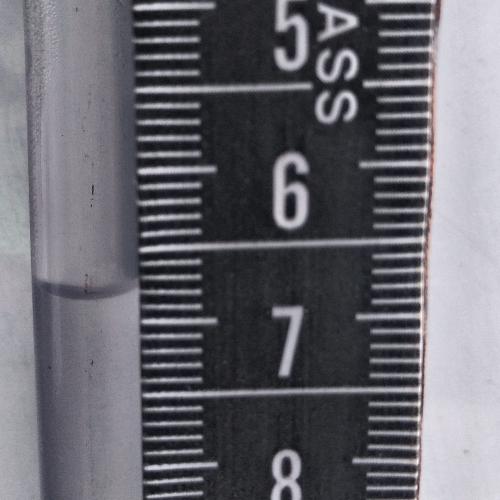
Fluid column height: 6.8 cm